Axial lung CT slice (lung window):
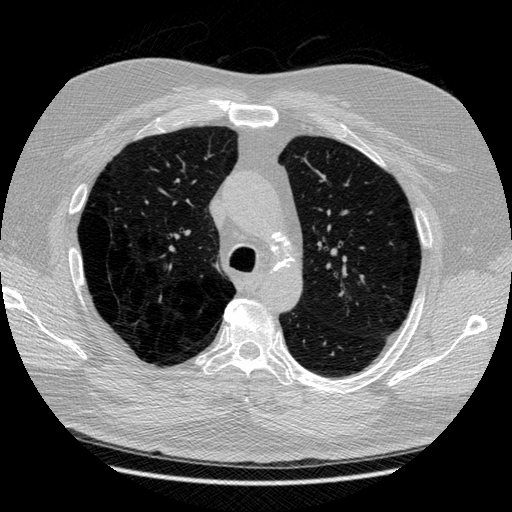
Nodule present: no